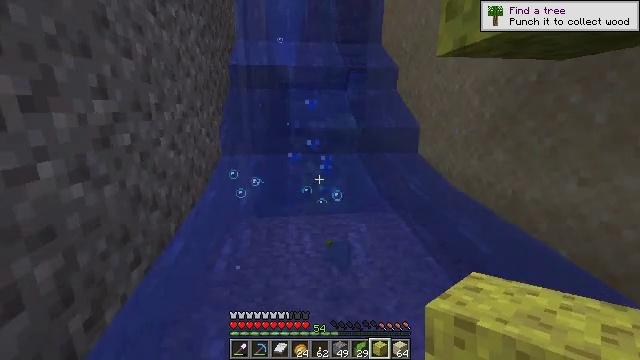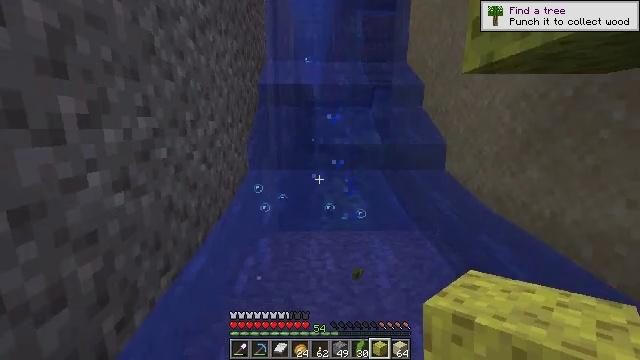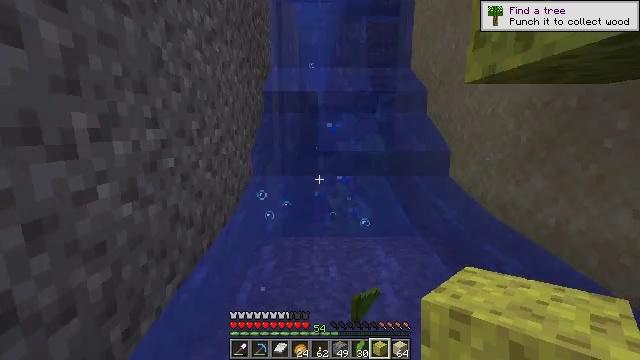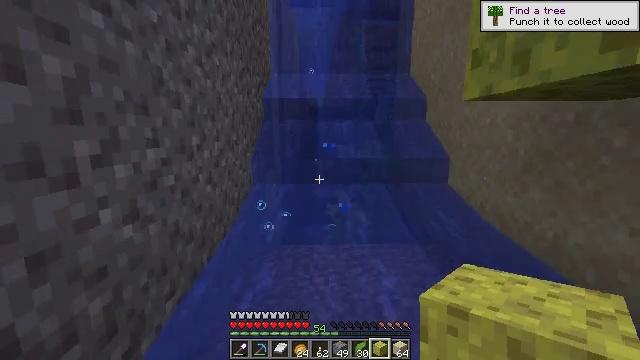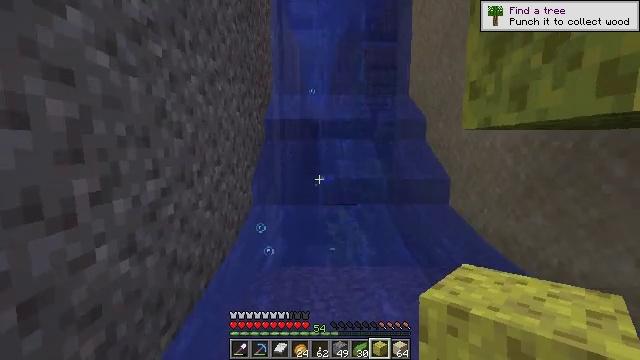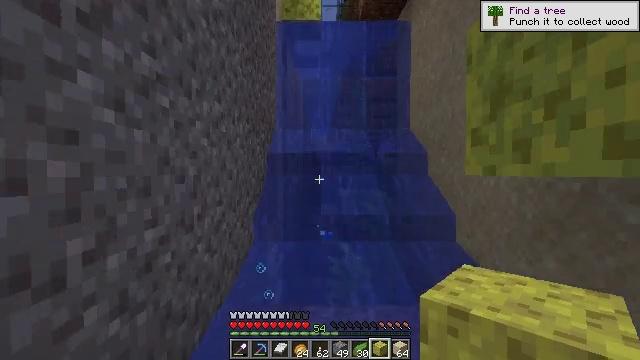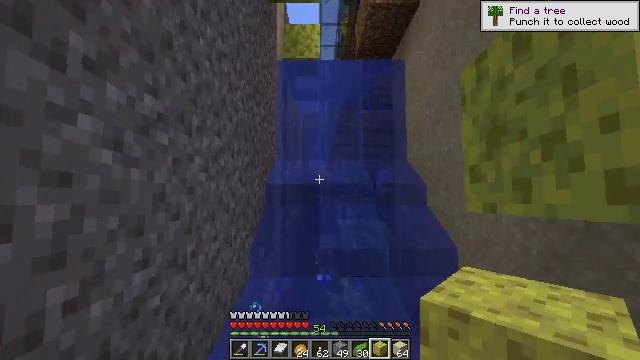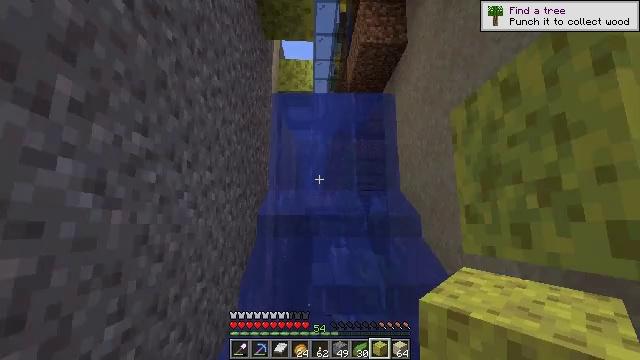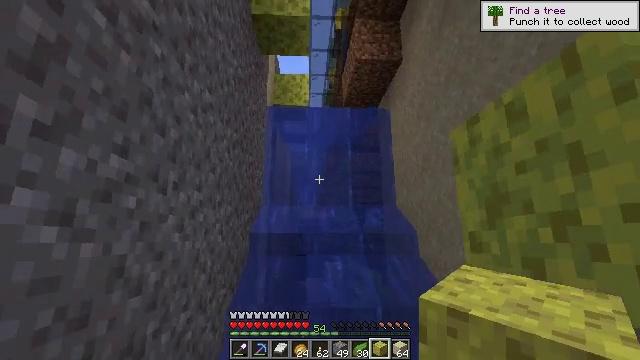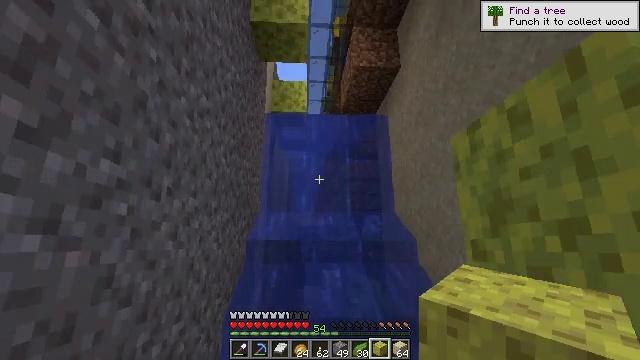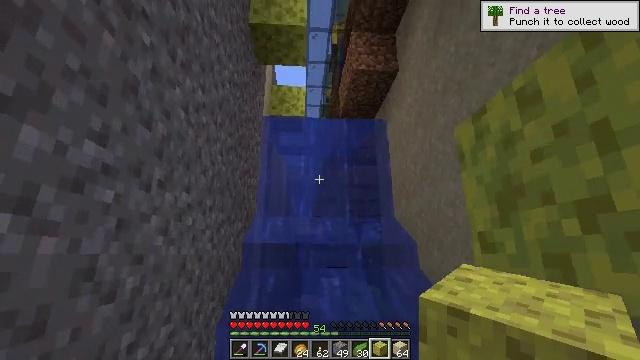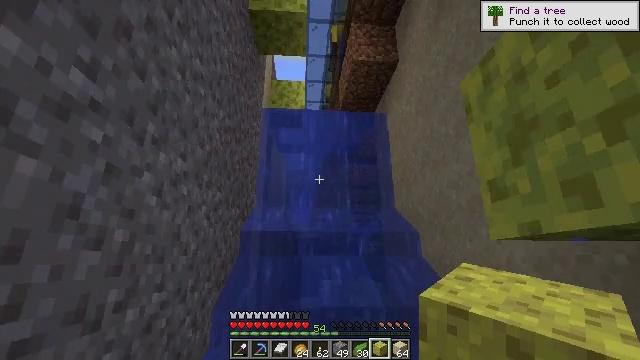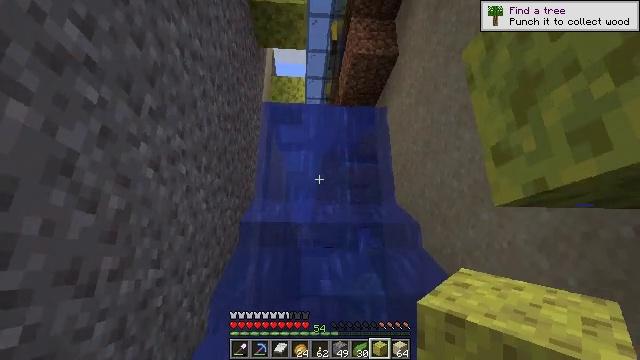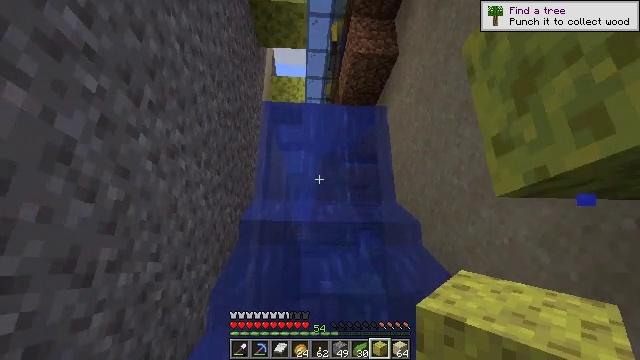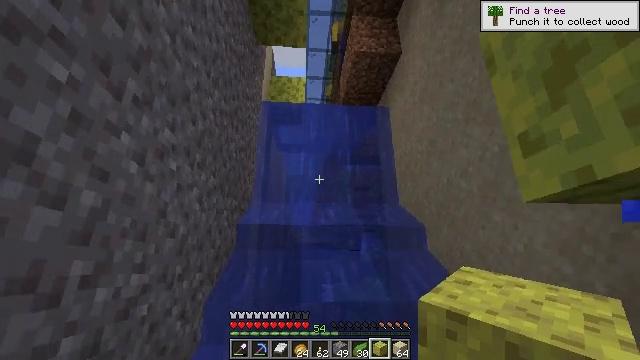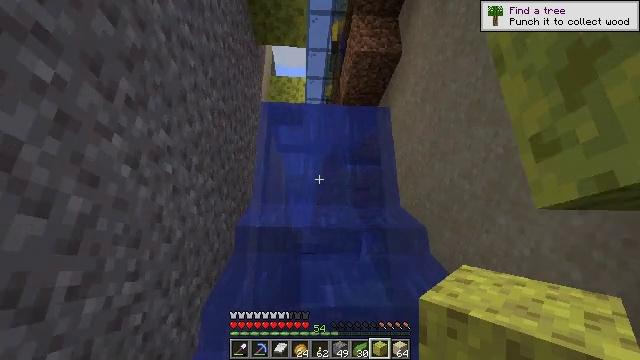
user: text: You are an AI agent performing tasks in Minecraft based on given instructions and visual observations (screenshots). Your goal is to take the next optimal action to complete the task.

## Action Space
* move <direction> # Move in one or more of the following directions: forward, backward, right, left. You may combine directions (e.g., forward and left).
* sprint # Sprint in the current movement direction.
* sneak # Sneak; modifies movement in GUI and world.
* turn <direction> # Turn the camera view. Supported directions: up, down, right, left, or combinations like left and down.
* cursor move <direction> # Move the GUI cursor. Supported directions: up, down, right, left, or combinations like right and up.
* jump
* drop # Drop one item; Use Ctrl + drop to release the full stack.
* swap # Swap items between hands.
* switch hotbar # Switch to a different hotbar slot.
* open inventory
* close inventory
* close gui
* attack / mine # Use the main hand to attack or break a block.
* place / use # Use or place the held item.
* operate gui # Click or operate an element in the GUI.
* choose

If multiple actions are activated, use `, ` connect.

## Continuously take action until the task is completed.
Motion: motion action
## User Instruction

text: Gather a wet sponge from the ocean.
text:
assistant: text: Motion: move forward, turn left and up, jump
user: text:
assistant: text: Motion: move forward, jump
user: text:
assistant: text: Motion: move forward, jump
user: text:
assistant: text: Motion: move forward, turn up, jump
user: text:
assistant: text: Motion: move forward, turn up, jump
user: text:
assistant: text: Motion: move forward, turn up, jump
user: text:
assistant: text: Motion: move forward, turn right and up, jump
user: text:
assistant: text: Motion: move forward, turn right and up, jump
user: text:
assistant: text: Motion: move forward, turn up, jump
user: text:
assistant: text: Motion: move forward, turn up, jump
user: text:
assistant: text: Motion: move forward, turn up, jump
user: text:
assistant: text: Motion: move forward, jump
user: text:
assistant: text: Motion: move forward, jump
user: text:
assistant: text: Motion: move forward, jump
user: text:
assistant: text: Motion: move forward, jump
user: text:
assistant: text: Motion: move forward, jump
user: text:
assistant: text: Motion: move forward, jump
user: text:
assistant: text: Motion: move forward, jump
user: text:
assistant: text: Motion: move forward, jump
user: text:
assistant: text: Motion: move forward, jump
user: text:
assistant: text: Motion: move forward, jump
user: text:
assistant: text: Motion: move forward, jump
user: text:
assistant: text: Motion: move forward, jump
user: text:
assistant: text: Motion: move forward, jump
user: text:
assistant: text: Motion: move forward, jump
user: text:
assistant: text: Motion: move forward, jump
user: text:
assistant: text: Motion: move forward, jump
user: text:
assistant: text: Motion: move forward, jump
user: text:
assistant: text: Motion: move forward, jump
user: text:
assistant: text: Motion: move forward, jump